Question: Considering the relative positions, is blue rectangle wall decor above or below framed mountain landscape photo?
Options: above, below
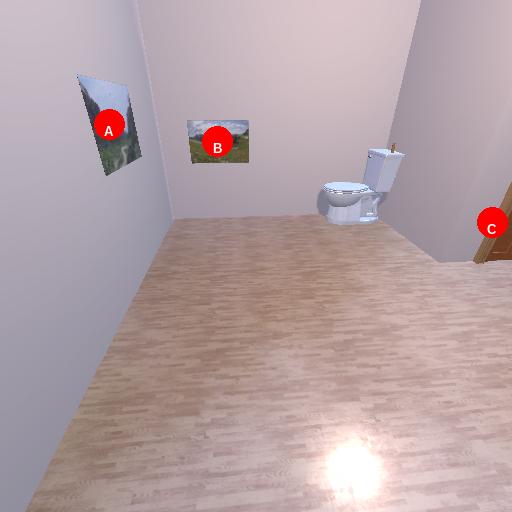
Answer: above